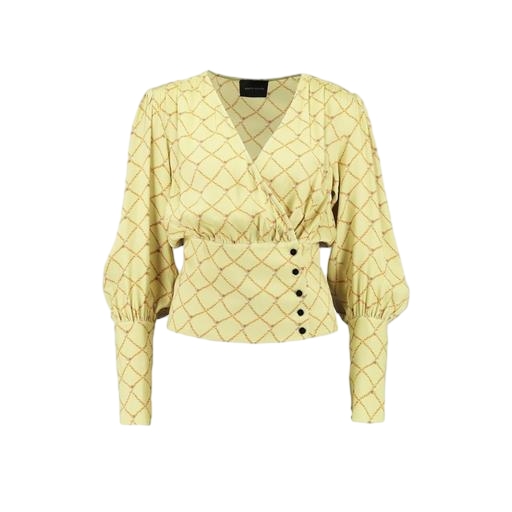
yellow kerra blouse, yellow reinaldo lourenço embroidered blouse, yellow pandora blouse, white background